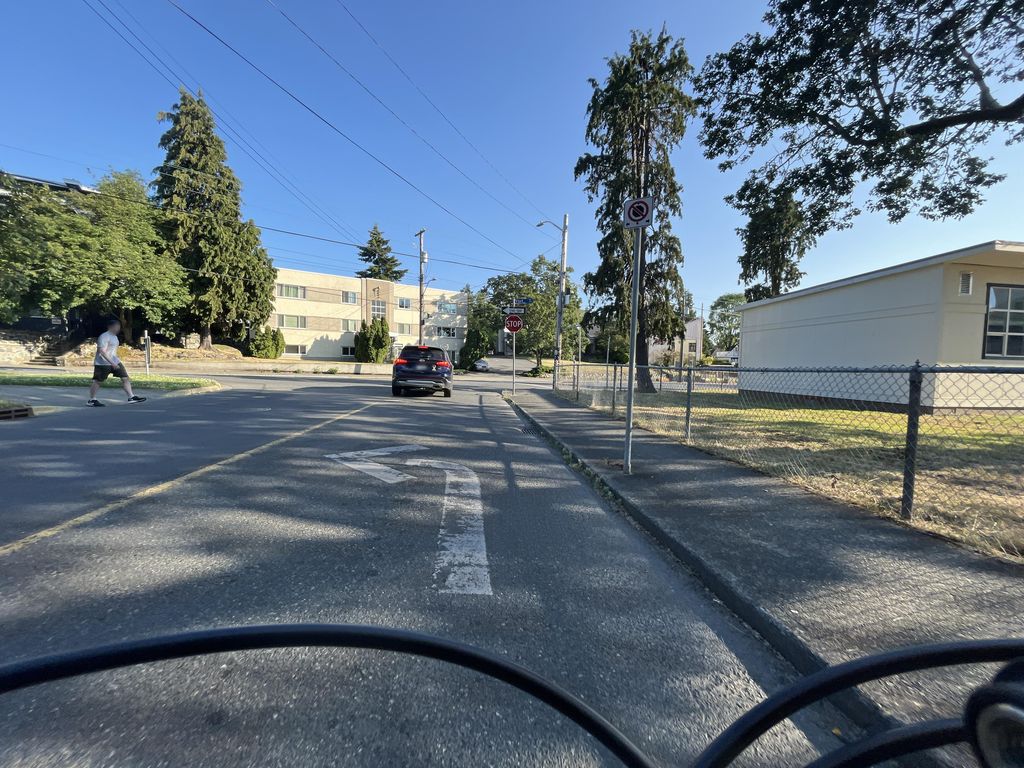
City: victoria